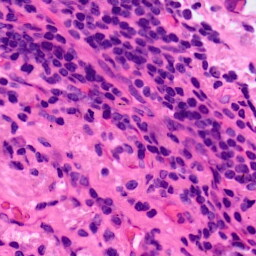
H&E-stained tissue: Lung